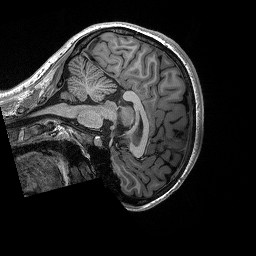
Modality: T1w
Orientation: sagittal
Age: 23
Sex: female